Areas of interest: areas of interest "Parking Lot"
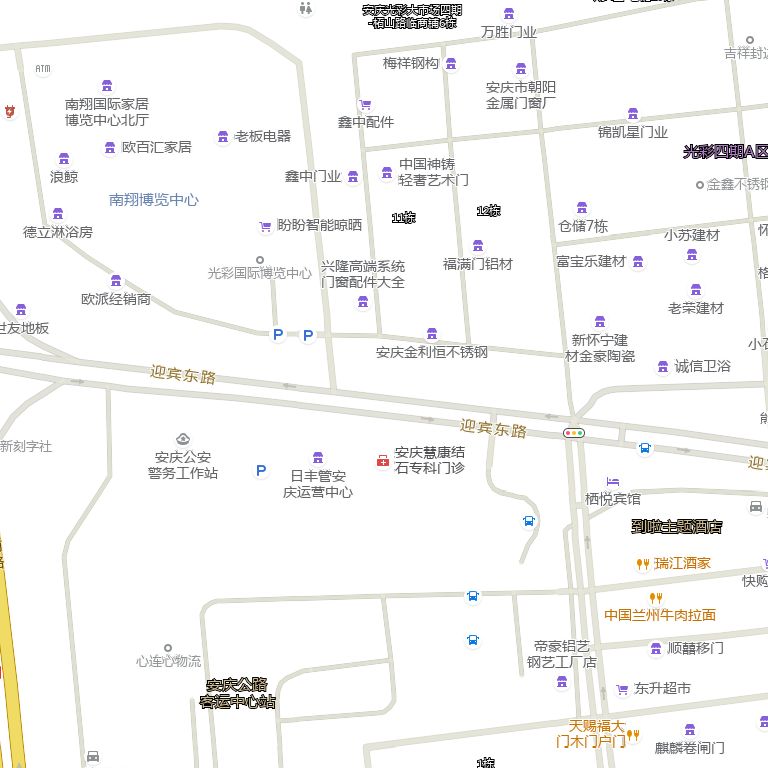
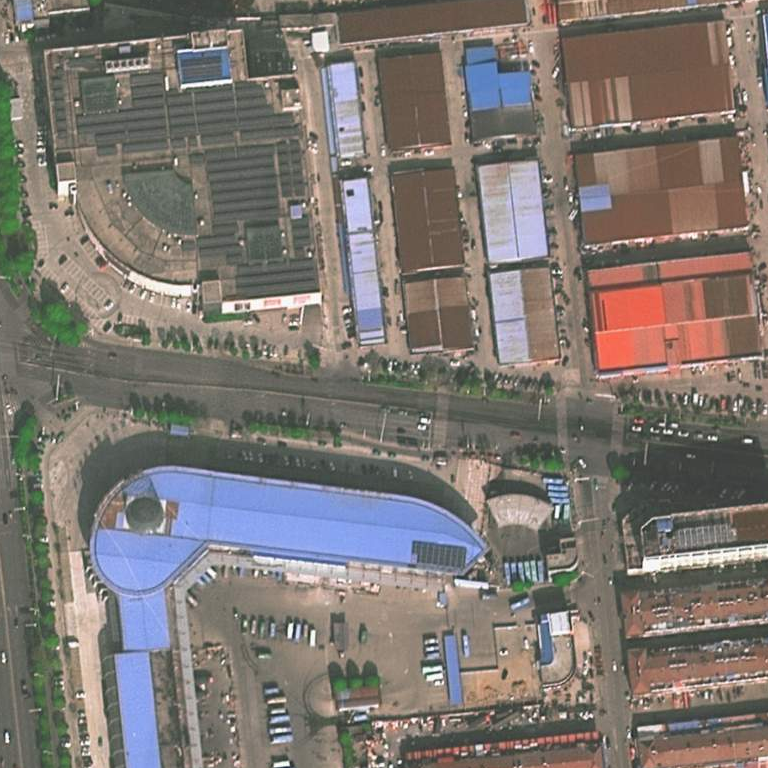